Chest X-ray. View position: PA
Patient age: 29
Patient sex: F
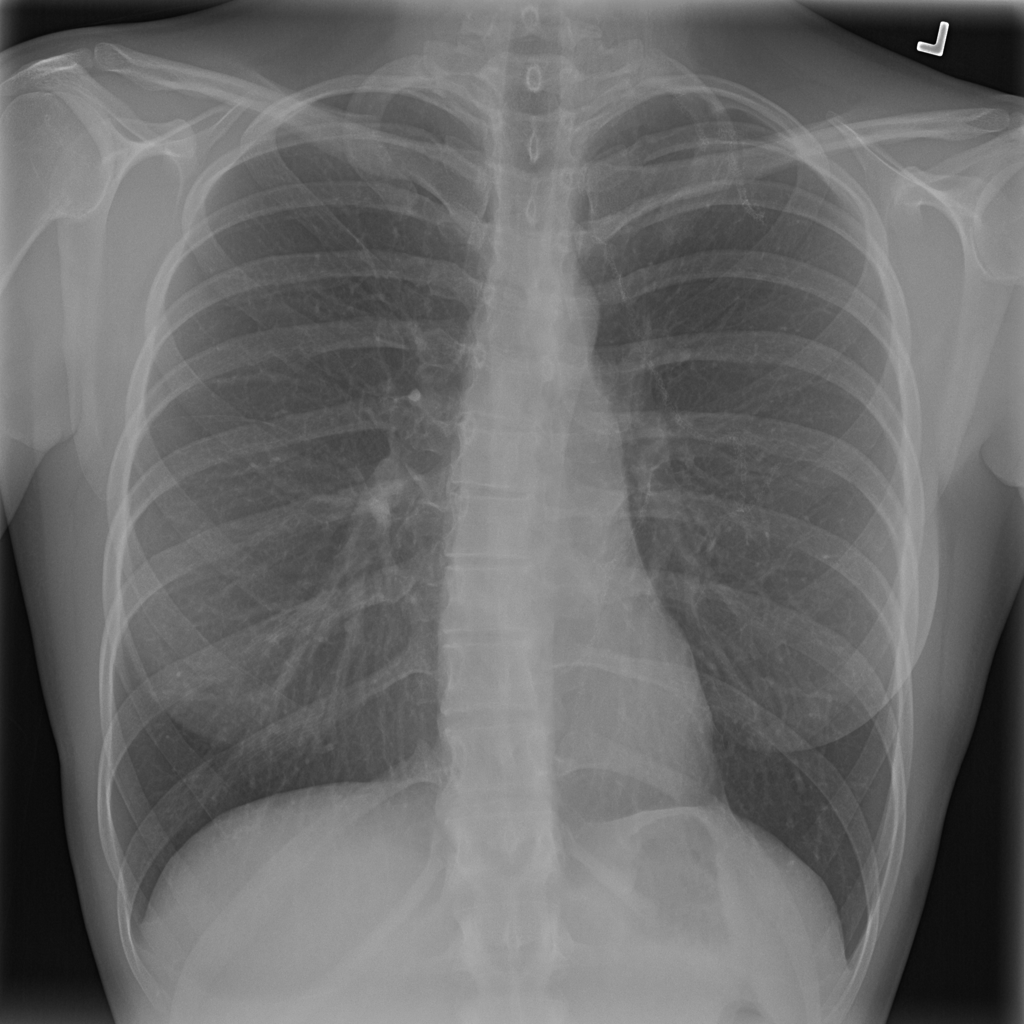
Finding: Pneumothorax